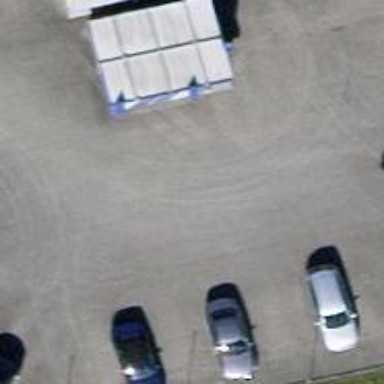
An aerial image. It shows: Car shop.